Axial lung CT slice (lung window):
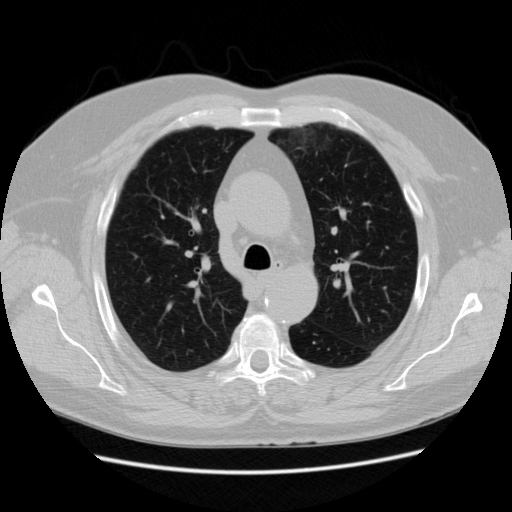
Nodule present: no